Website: home-depot
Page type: review-order
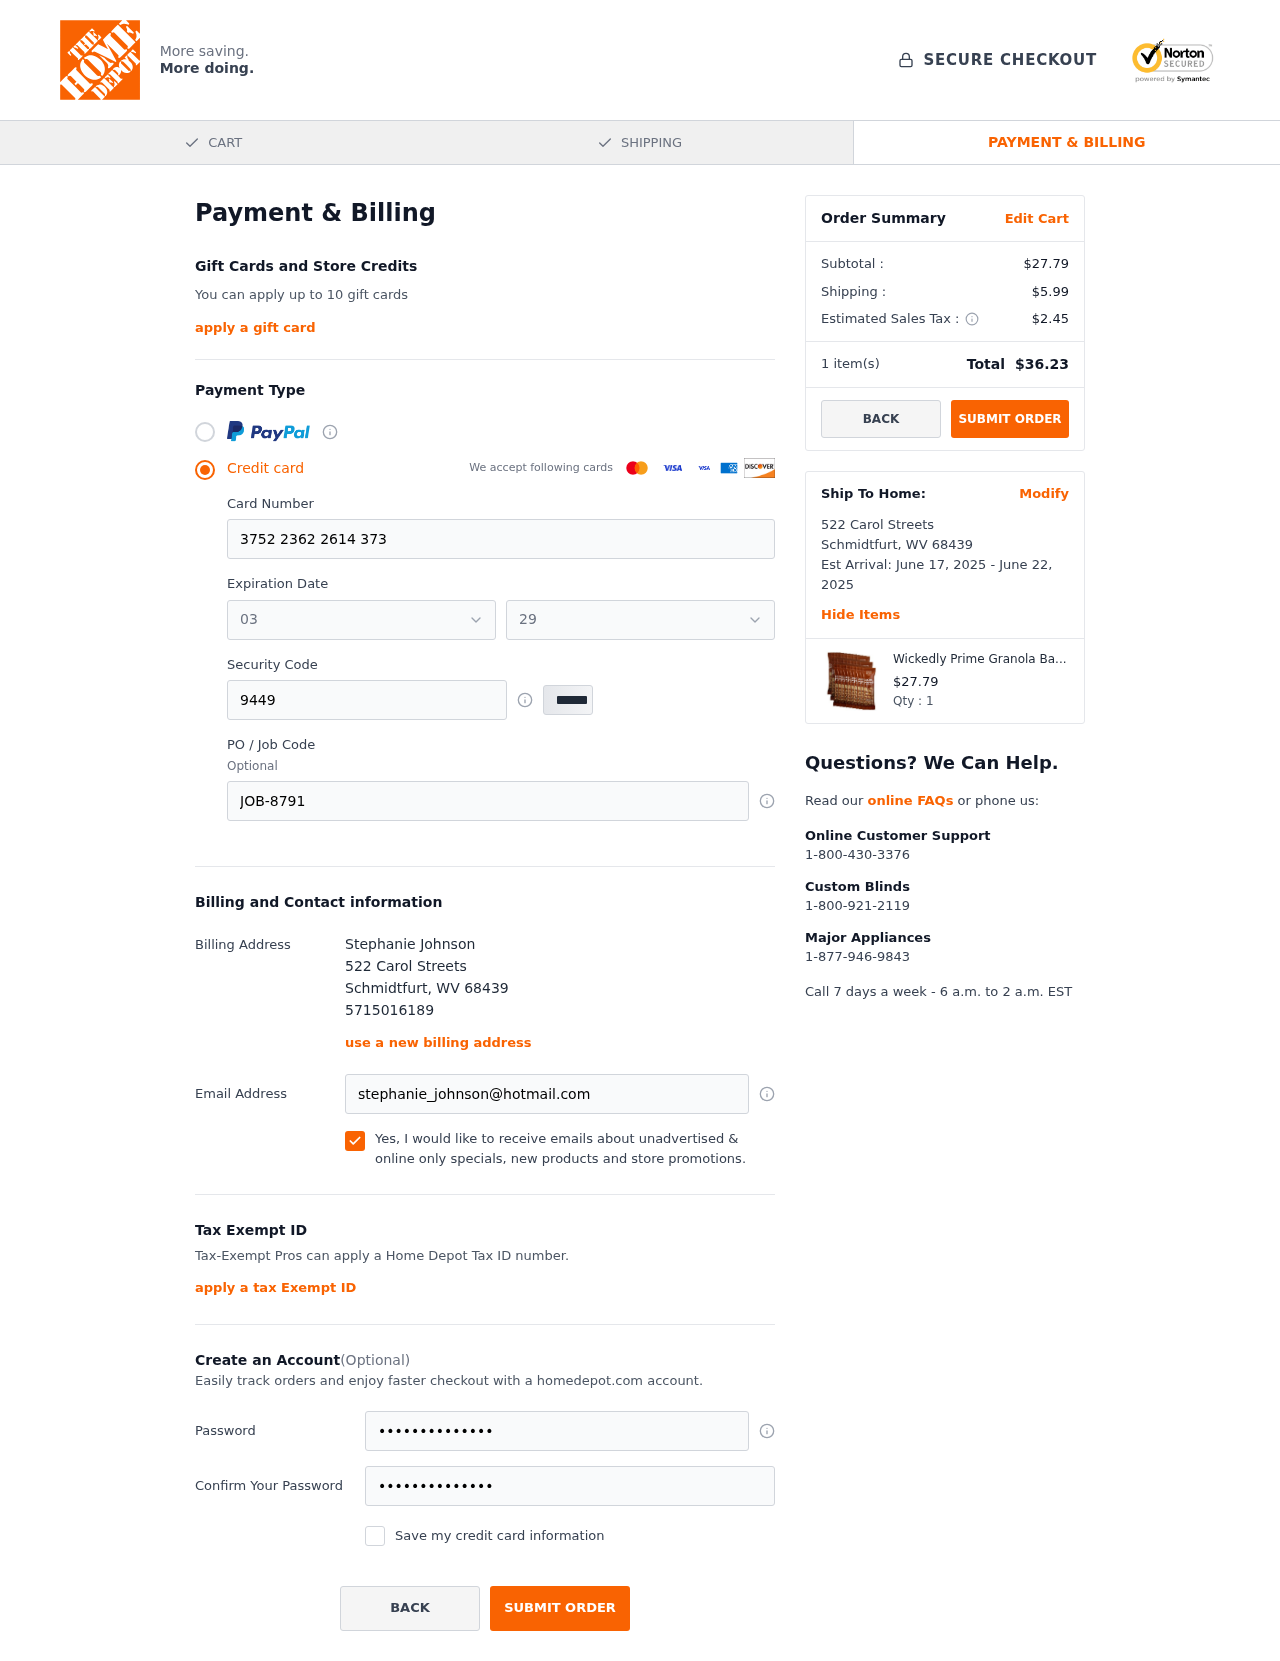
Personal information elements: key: PII_CARD_EXPIRY_MONTH
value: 03
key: PII_CARD_EXPIRY_YEAR
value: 29
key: PII_CITY
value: Schmidtfurt
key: PII_FULLNAME
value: Stephanie Johnson
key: PII_PHONE
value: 5715016189
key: PII_POSTCODE
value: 68439
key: PII_STATE_ABBR
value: WV
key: PII_STREET
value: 522 Carol Streets
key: PII_CARD_NUMBER
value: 3752 2362 2614 373
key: PII_CARD_CVV
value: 9449
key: PII_JOB_CODE
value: JOB-8791
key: PII_EMAIL
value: stephanie_johnson@hotmail.com
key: PII_POSTCODE_FULL
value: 68439
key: PII_POSTCODE_NUMERIC
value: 68439
Product elements: key: PRODUCT1_NAME
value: Wickedly Prime Granola Bar, Cocoa Peanut, 1.2 Ounce (Pack of 30)
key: PRODUCT1_PRICE
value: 27.79
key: PRODUCT1_QUANTITY
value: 1
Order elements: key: ORDER_SUBTOTAL
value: $27.79
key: ORDER_SHIPPING_COST
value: $5.99
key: ORDER_TAX
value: $2.45
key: ORDER_NUM_ITEMS
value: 1
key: ORDER_TOTAL
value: $36.23
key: ORDER_SHIPPING_DATE
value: June 17, 2025
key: ORDER_DELIVERY_DATE
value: June 22, 2025